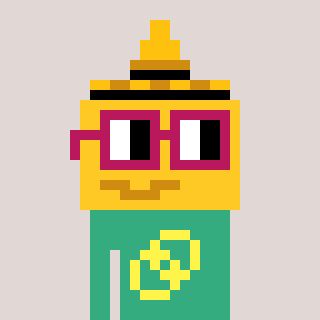
a pixel art character with square dark red glasses, a mustard-shaped head and a teal-colored body on a warm background